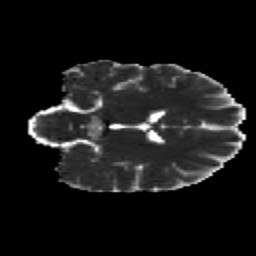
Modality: MD
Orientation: coronal
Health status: healthy
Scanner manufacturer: siemens
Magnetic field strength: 3 T
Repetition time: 12 s
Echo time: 0.092 s